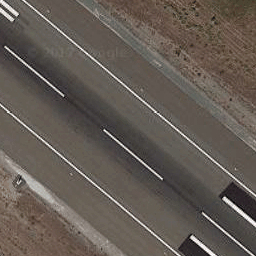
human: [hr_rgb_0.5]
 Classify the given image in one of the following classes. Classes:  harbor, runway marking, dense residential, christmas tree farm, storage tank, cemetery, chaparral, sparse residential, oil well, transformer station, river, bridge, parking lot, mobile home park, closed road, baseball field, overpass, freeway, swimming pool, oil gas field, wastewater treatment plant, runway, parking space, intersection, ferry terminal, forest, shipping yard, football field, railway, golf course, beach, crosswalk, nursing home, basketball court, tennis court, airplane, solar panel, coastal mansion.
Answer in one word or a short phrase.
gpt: runway